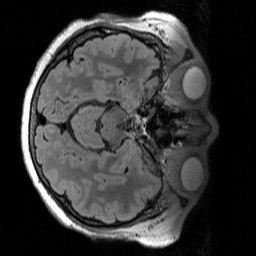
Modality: T2w
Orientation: axial
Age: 53
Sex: female
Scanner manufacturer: siemens
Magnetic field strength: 3 T
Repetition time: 5 s
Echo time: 0.386 s